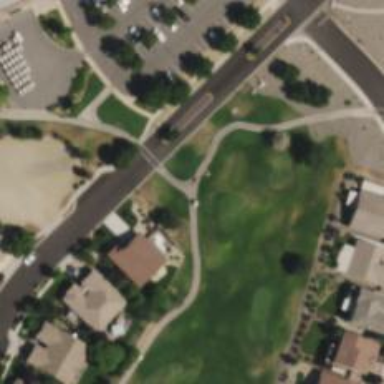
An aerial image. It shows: Service road designated as golf cart path.